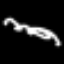
Label: squiggle